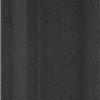
Label: dusty